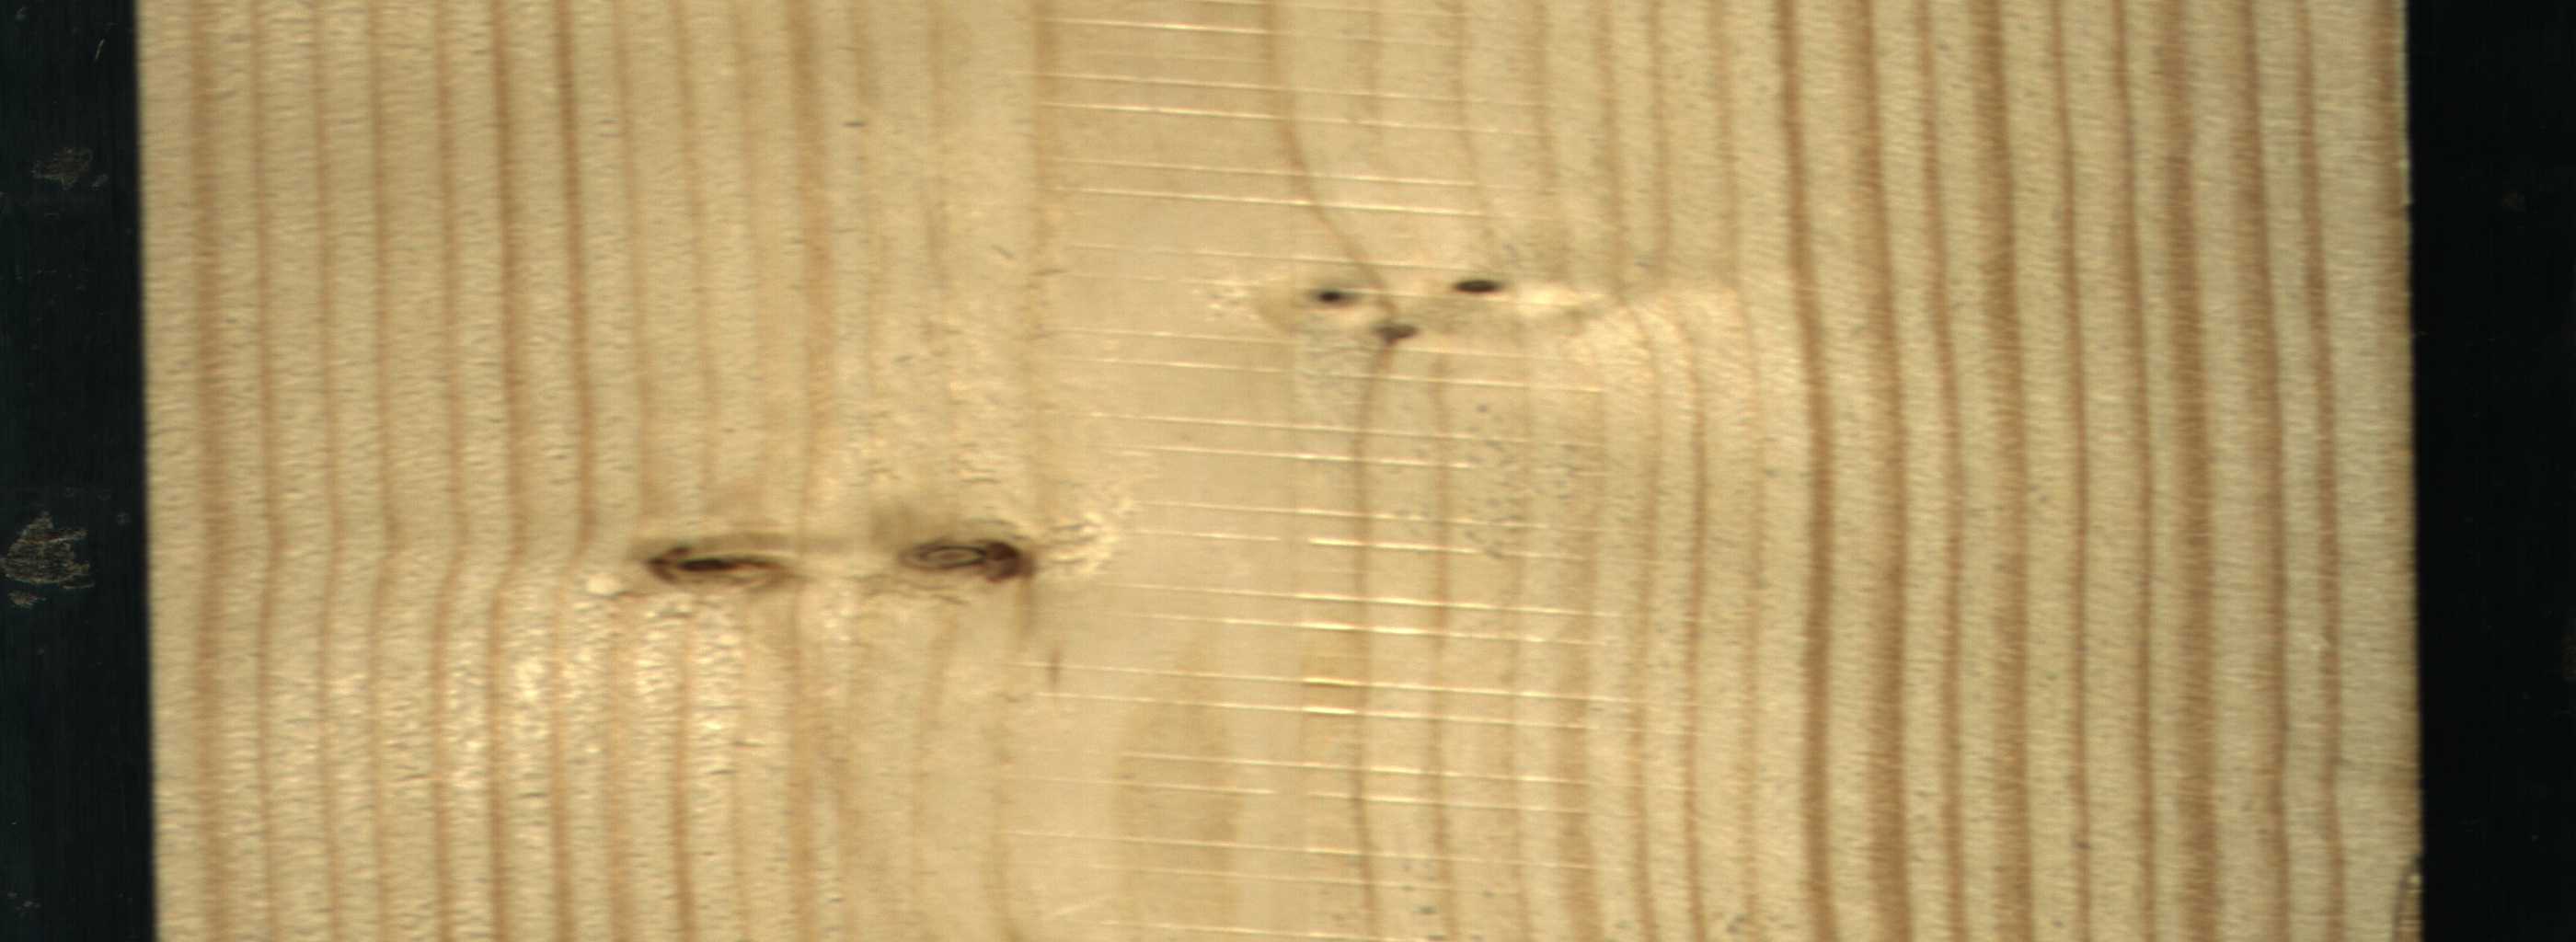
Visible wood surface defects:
Dead_Knot
Dead_Knot
Dead_Knot
Dead_Knot